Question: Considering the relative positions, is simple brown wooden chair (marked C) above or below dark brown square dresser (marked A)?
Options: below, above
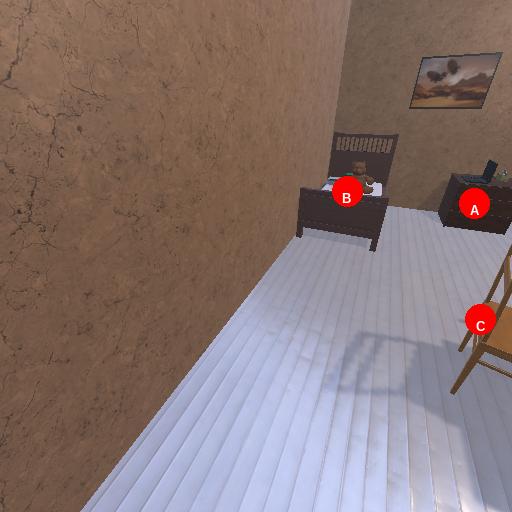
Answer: below